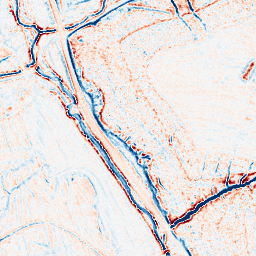
Category: edge_preserving
Decomposition family: bilateral
Decomposition parameters: d: 9
sigma_color: 100
sigma_space: 25
Upsampling method: sinc_blackman
Upsampling parameters: scale: 4
kernel_size: 16
Upsampling scale: 4